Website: bh-photo
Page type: billing-address
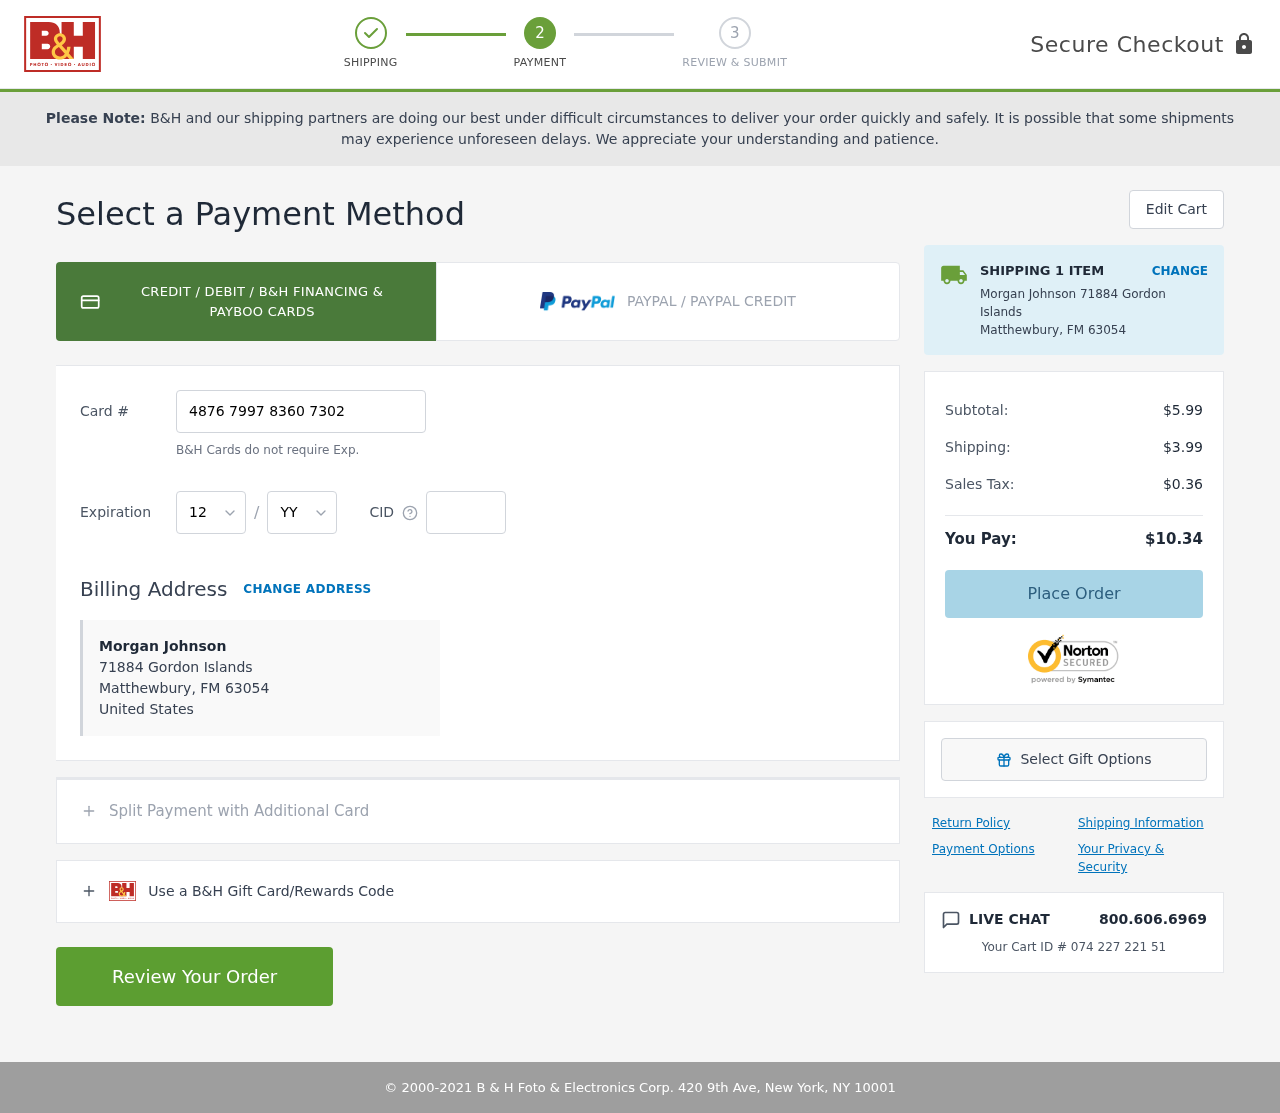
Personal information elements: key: PII_CARD_CVV
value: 080
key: PII_CARD_EXPIRY_MONTH
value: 12
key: PII_CARD_EXPIRY_YEAR
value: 29
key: PII_CARD_NUMBER
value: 4876 7997 8360 7302
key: PII_CITY
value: Matthewbury
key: PII_COUNTRY
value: United States
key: PII_FULLNAME
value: Morgan Johnson
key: PII_POSTCODE
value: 63054
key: PII_STATE_ABBR
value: FM
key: PII_STREET
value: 71884 Gordon Islands
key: PII_FULLNAME2
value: Morgan Johnson
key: PII_STATE
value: FM
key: PII_CITY_STATE
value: Matthewbury, FM
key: PII_POSTCODE_FULL
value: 63054
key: PII_POSTCODE_NUMERIC
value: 63054
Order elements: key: ORDER_NUM_ITEMS
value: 1
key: ORDER_SUBTOTAL
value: $5.99
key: ORDER_SHIPPING_COST
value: $3.99
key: ORDER_TAX
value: $0.36
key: ORDER_TOTAL
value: $10.34
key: ORDER_ID
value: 074 227 221 51